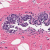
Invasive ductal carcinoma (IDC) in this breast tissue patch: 0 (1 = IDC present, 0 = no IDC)